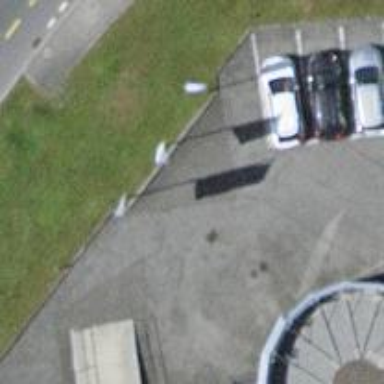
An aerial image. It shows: Advertising flagpole.